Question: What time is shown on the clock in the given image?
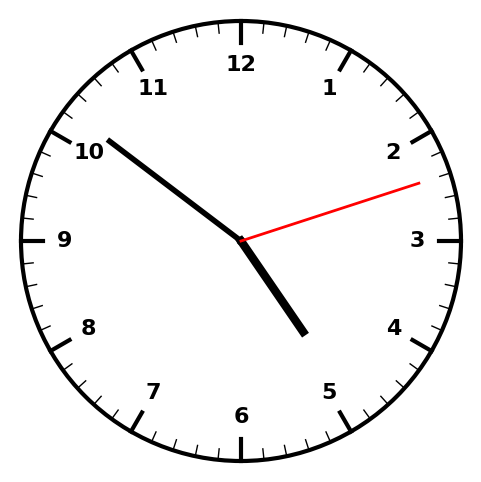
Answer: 04:51:12